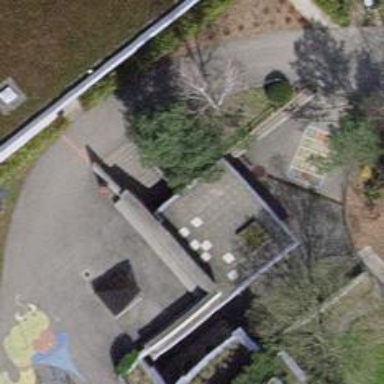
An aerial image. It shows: View of roof of building.